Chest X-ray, PA view. Patient: 43 years old, sex M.
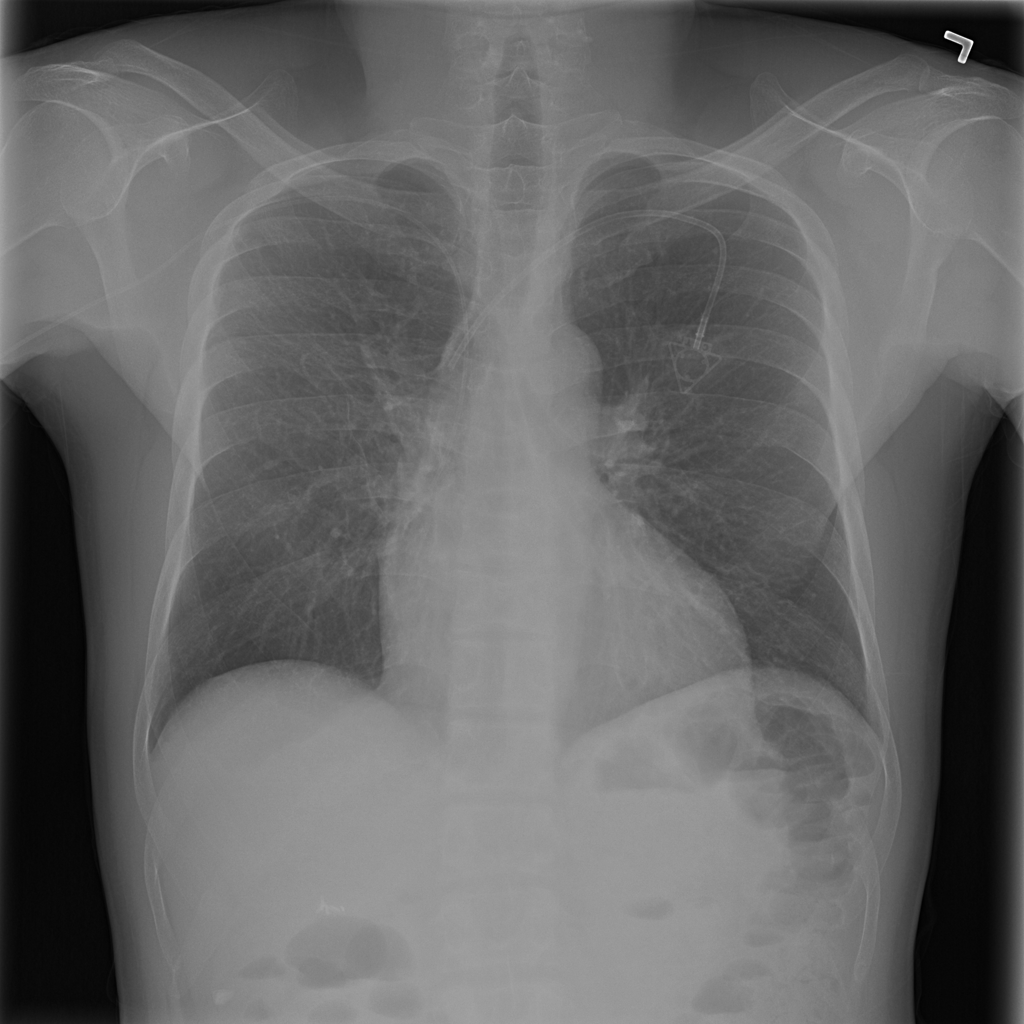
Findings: Effusion, Infiltration